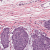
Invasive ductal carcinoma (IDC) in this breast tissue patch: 1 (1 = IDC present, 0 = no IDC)